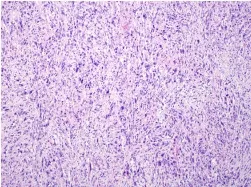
Recurrent tumor operated in 1995 . Hematoxylin and eosin staining.
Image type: pathology (h&e)